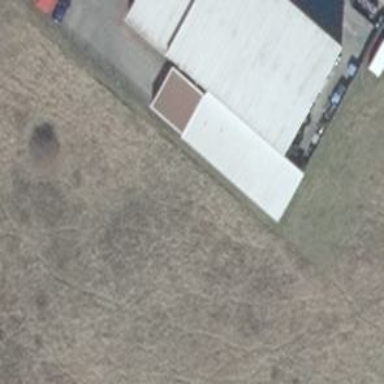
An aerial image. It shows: Industrial building with flat roof.